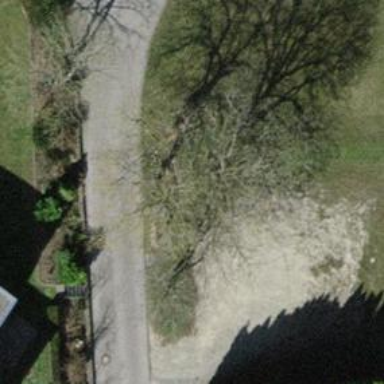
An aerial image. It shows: Brown bench in the vicinity.